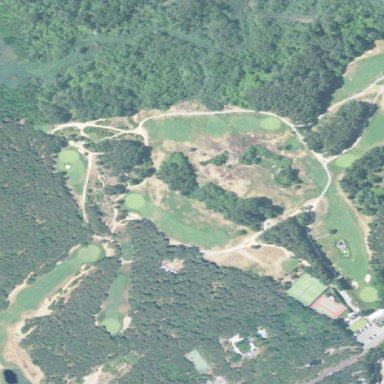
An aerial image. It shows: Golf course.